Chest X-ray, AP view. Patient: 50 years old, sex M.
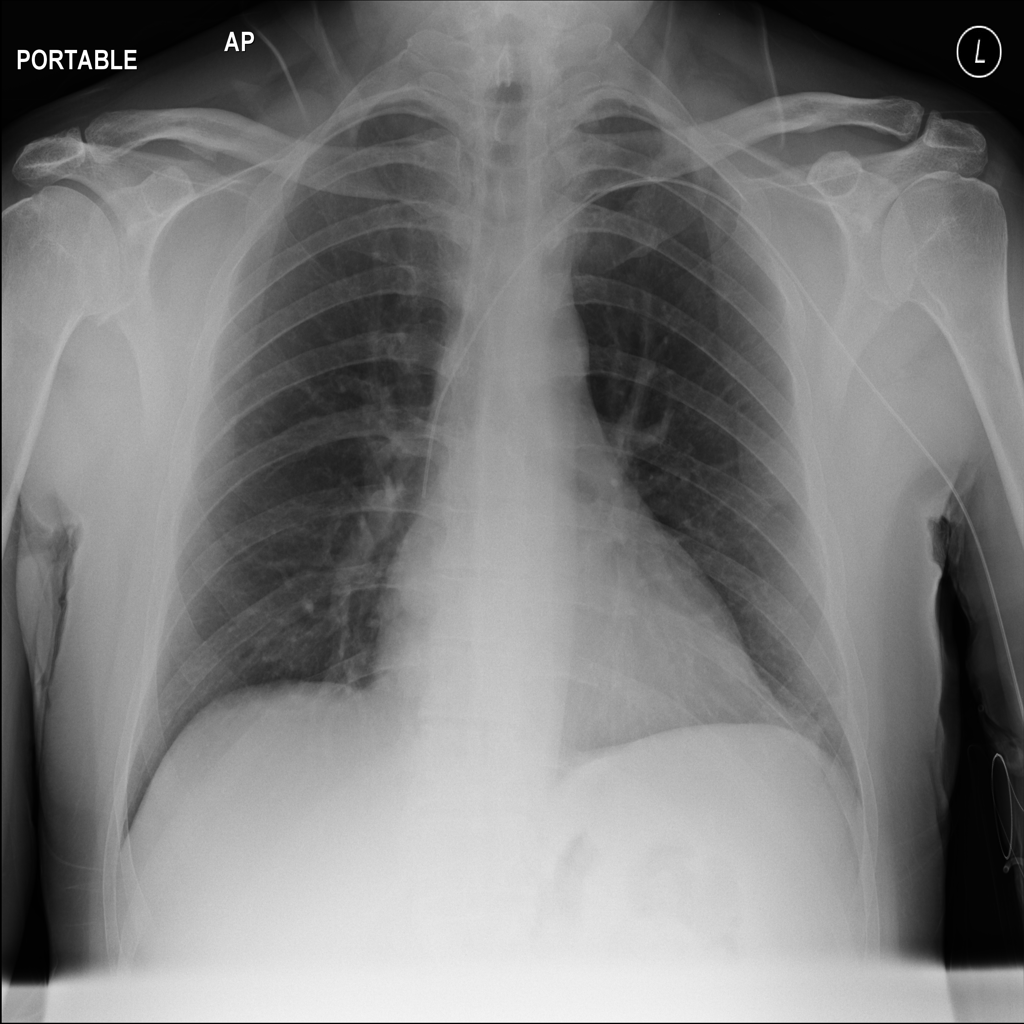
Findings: No Finding